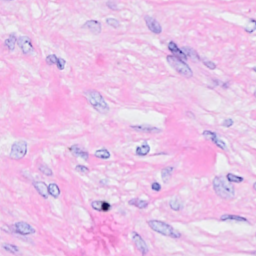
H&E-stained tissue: Breast